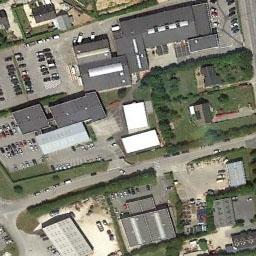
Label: industrial_area